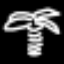
Label: palm tree